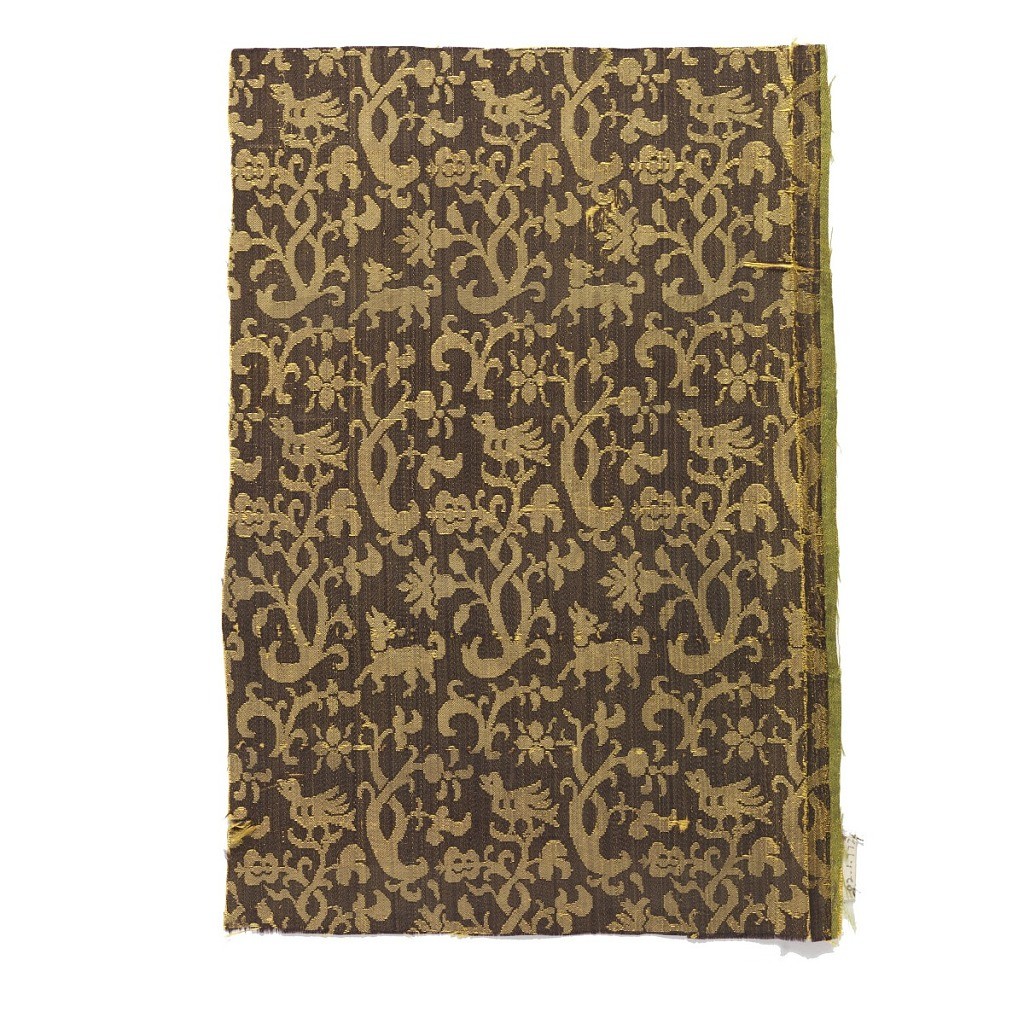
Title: Fragment
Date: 17th century
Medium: silk Technique: 4&1 satin damask
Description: Branch with dog and bird in plum and yellow.